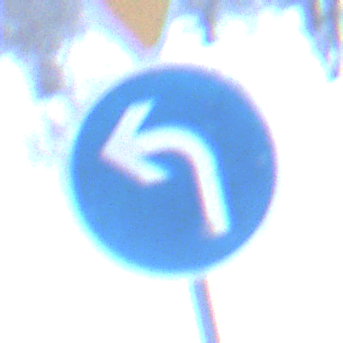
Verkehrszeichen: VorgeschriebeneFahrtrichtungLinks
Zusatzzeichen oben: VorfahrtGewaehren
Umgebung: Outdoor, Nature
Tageszeit: Midday
Wetter: Overcast
Licht: Natural
Jahreszeit: Winter
Kontrast: LowContrast